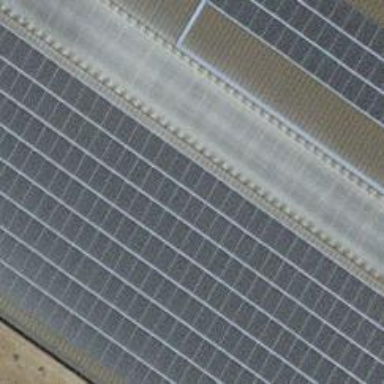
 consisting of solar photovoltaic panels."